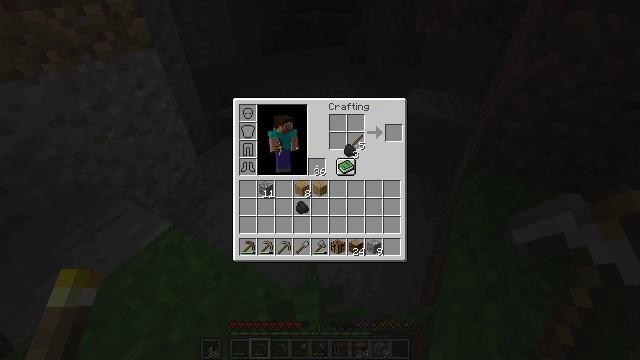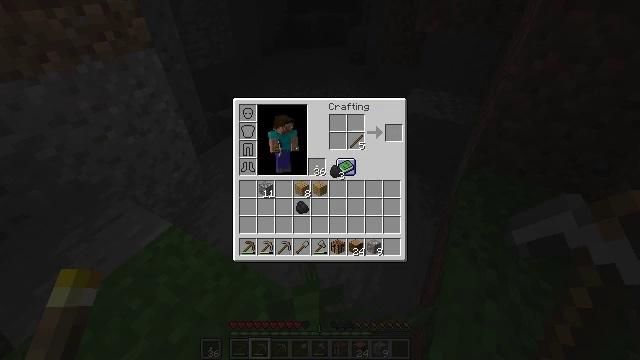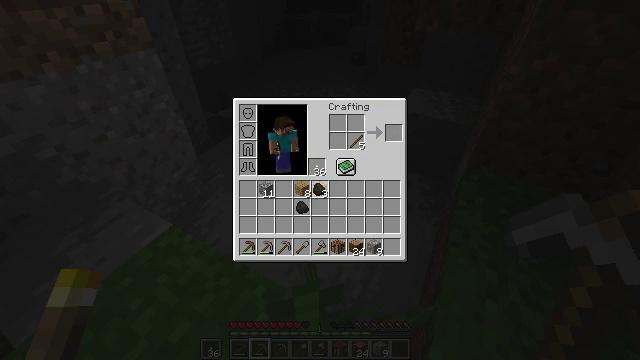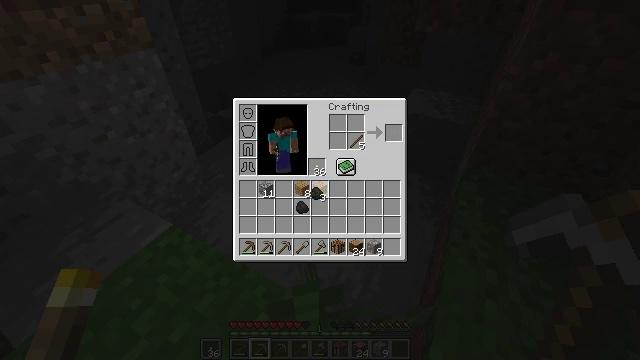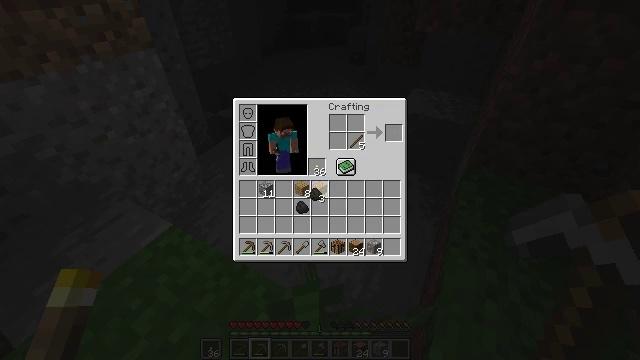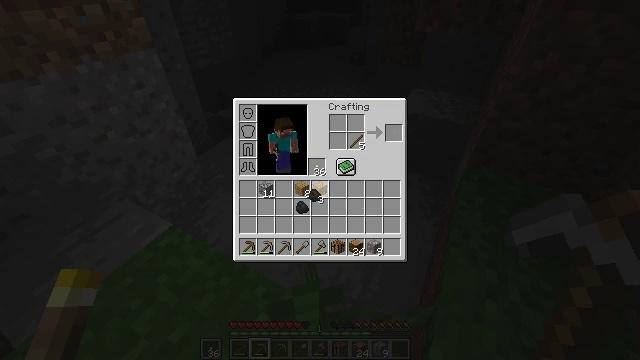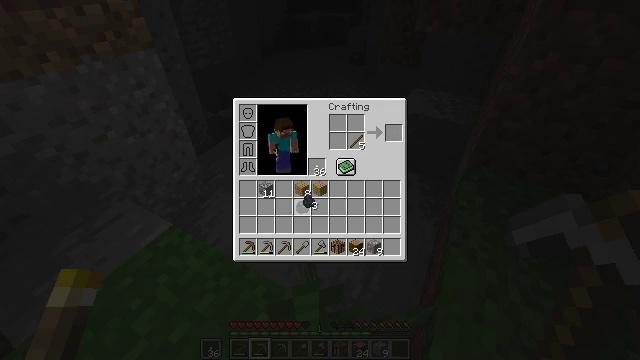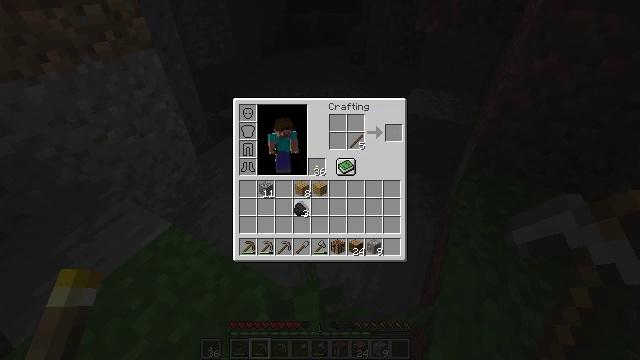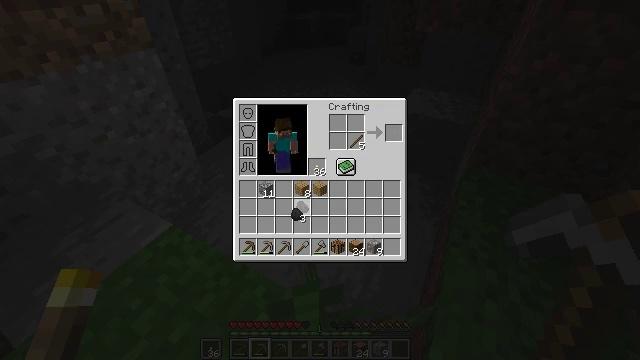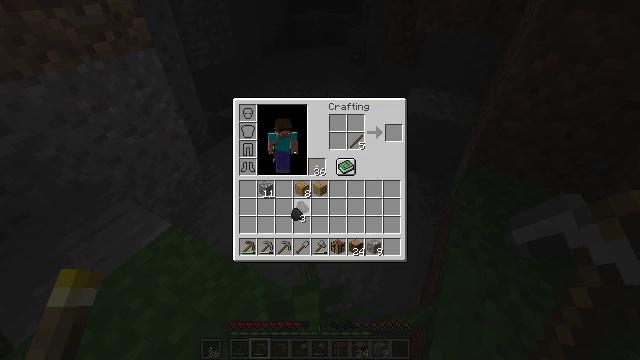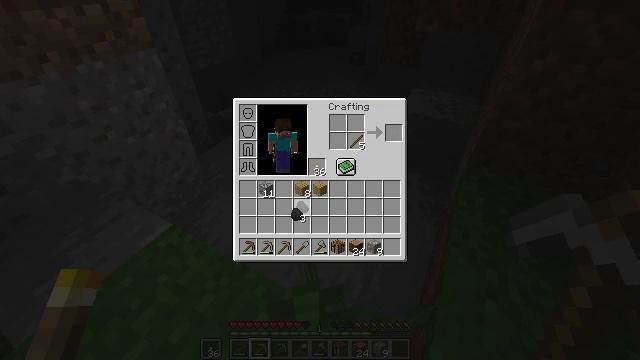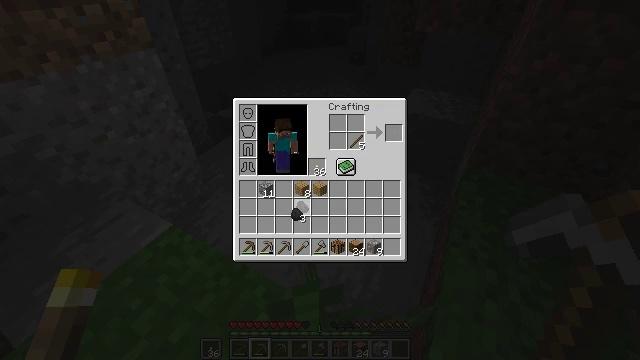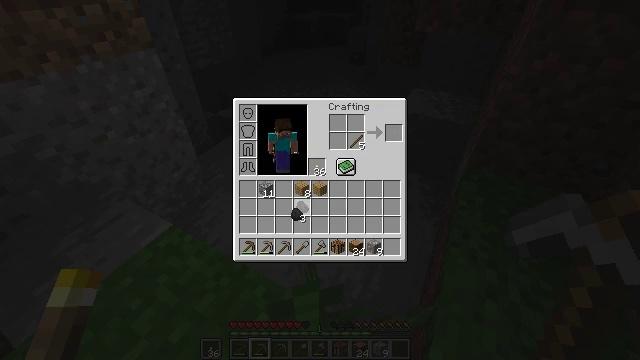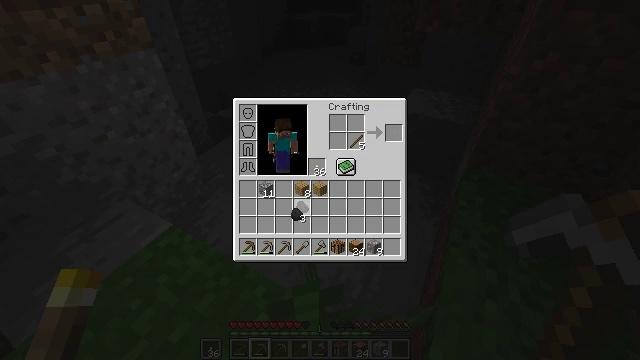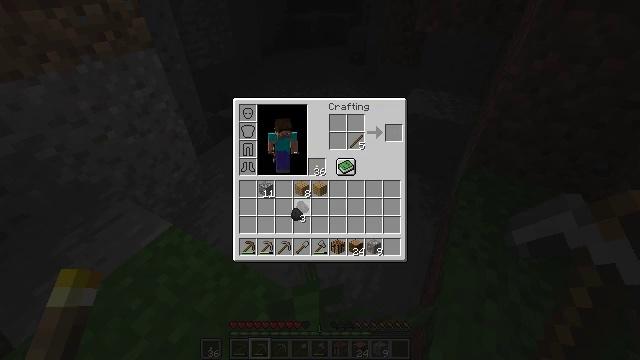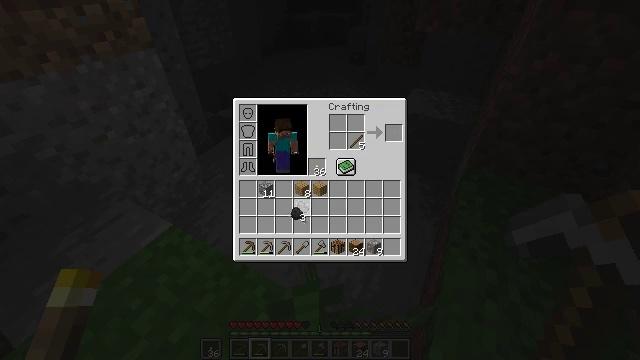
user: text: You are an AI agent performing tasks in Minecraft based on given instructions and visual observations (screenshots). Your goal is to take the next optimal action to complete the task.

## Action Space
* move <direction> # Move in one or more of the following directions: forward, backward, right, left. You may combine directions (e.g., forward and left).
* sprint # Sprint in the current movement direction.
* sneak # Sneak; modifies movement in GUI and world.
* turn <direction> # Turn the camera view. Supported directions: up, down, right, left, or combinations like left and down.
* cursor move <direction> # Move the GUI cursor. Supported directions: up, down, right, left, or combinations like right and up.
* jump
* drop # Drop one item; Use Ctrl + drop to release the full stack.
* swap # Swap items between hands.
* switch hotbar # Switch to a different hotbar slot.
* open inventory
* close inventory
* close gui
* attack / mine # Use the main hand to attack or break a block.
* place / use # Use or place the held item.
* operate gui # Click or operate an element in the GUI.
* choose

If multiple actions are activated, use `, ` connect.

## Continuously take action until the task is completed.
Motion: motion action
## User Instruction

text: Harvest some fern.
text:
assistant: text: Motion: cursor move left and down
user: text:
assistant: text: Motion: cursor move left and down
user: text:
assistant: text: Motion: no_op
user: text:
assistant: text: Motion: no_op
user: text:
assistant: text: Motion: no_op
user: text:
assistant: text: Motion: no_op
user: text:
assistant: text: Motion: cursor move left and down
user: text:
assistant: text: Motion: no_op
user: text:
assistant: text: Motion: no_op
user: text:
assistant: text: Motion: no_op
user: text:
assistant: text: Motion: no_op
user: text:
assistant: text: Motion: no_op
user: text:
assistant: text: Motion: operate gui
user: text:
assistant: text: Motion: operate gui
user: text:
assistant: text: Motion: operate gui
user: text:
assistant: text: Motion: operate gui
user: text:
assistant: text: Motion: no_op
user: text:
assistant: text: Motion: no_op
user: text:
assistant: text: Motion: no_op
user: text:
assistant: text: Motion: no_op
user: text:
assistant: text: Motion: no_op
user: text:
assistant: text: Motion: no_op
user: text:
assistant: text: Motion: no_op
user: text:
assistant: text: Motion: no_op
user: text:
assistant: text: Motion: no_op
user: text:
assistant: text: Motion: no_op
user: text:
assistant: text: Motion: no_op
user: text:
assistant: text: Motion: no_op
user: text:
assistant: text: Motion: no_op
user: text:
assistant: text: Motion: no_op